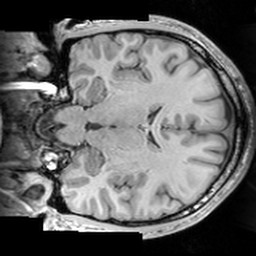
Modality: T1w
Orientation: coronal
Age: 29
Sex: male
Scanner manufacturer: siemens
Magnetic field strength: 3 T
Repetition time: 1.63 s
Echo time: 0.00311 s